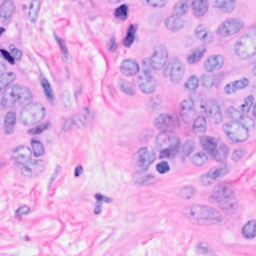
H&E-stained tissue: Breast